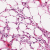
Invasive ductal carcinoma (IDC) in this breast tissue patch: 0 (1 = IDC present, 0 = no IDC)